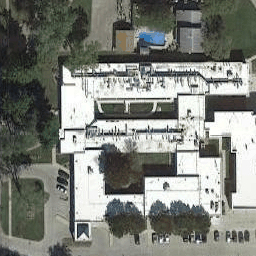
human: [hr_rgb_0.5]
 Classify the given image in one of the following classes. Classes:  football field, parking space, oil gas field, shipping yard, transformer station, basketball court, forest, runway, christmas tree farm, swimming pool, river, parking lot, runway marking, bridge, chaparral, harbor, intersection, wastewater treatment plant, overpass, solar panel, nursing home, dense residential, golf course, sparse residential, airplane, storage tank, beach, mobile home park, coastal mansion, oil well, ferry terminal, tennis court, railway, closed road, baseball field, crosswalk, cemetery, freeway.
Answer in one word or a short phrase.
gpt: nursing home